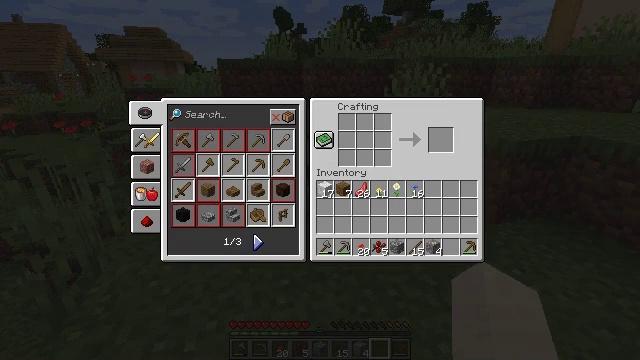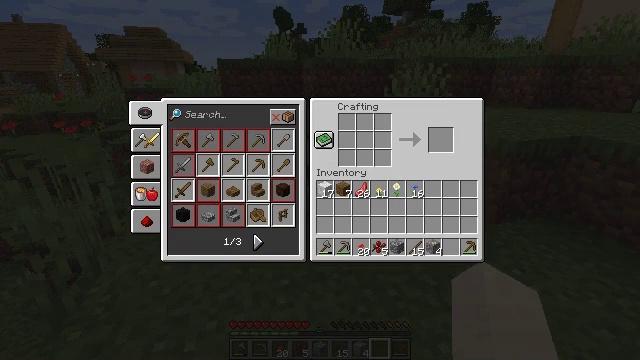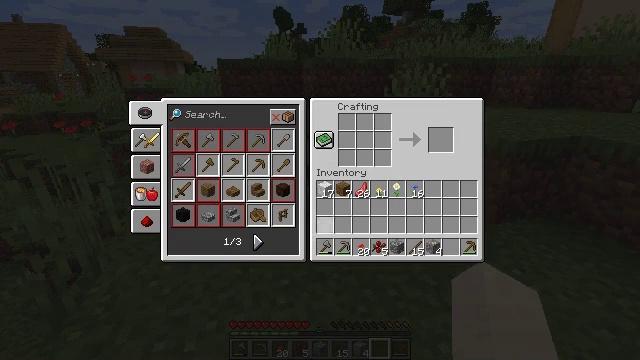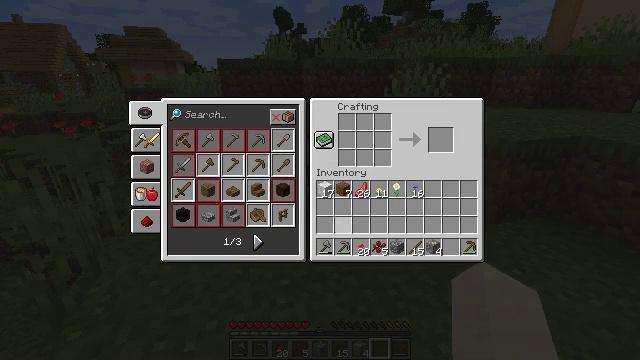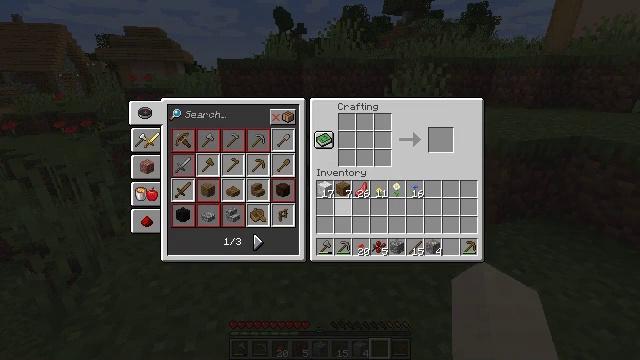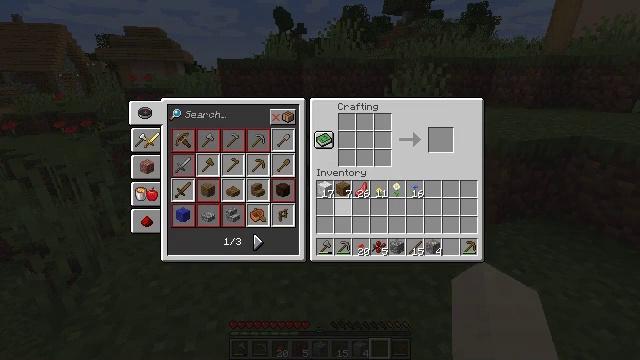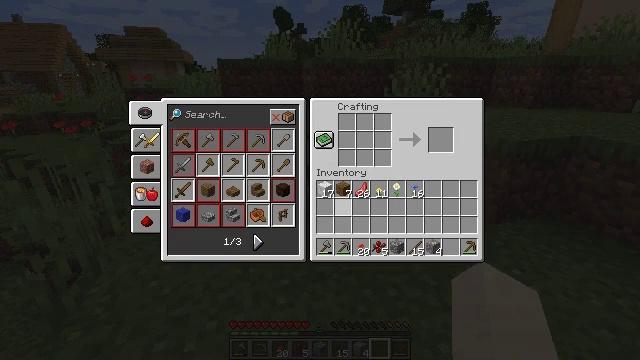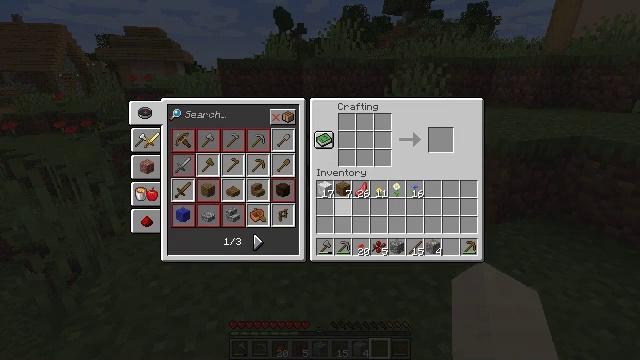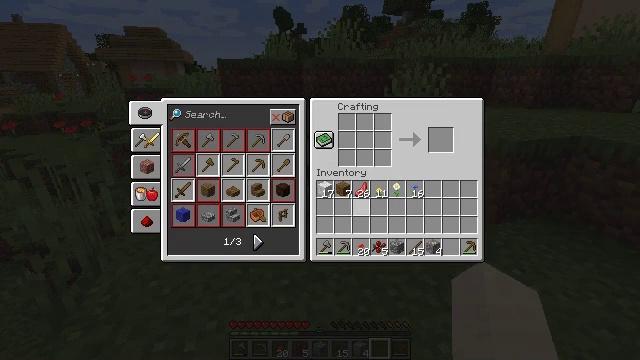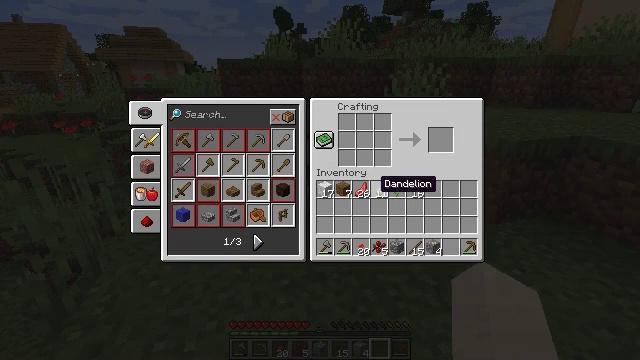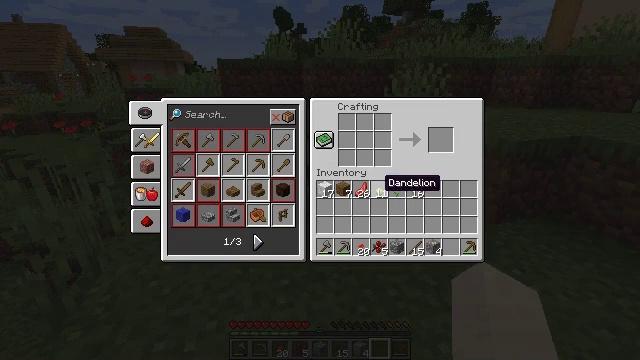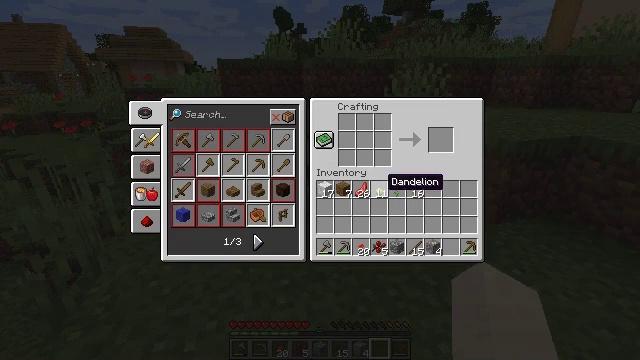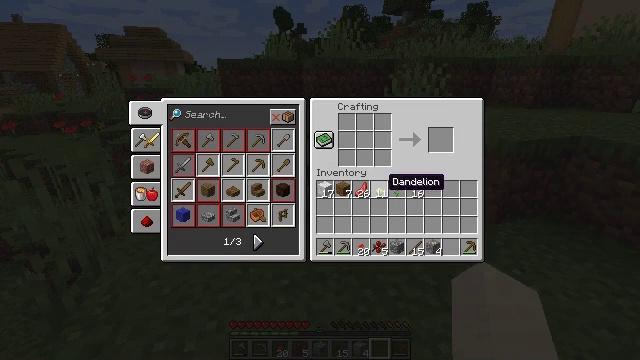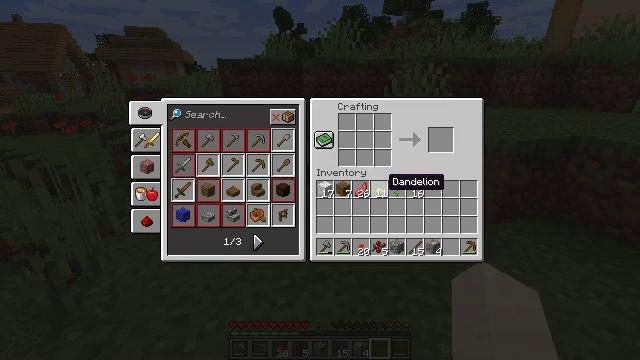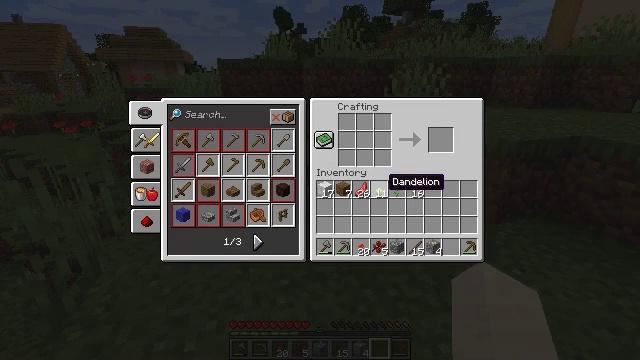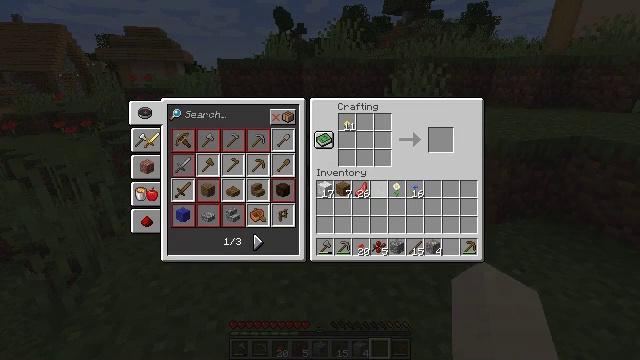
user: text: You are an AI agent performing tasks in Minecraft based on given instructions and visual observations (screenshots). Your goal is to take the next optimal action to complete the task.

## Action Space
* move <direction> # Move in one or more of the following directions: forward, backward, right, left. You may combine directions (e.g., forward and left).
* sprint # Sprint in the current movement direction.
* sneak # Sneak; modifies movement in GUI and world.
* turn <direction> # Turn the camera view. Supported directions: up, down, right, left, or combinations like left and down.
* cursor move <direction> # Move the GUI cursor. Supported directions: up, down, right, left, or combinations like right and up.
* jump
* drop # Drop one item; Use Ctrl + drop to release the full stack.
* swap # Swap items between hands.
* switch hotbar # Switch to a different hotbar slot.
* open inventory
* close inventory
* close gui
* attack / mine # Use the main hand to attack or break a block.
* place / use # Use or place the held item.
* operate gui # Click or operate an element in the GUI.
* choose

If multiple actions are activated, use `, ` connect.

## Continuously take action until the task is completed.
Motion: motion action
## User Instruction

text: Use the crafting grid to make yellow dye.
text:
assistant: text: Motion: cursor move right
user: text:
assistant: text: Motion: cursor move right and up
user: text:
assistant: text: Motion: cursor move right and up
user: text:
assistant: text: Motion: no_op
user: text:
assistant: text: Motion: no_op
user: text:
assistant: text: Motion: no_op
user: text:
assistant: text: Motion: no_op
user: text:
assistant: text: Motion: sneak
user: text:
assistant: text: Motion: sneak, cursor move right and up
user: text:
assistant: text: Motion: sneak
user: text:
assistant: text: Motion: sneak
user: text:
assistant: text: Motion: sneak
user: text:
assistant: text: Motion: sneak
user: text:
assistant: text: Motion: sneak
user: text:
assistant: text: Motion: sneak, operate gui
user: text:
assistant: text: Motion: sneak, operate gui
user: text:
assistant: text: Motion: sneak, cursor move right and up
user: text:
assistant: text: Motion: sneak, cursor move right and up
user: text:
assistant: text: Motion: sneak
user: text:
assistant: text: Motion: sneak
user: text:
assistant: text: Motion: sneak
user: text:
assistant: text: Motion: sneak, cursor move left
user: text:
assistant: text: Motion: sneak, cursor move left
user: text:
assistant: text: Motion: sneak, cursor move left
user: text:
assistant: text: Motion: sneak
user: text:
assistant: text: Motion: sneak
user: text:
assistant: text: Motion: sneak
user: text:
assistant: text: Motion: sneak, cursor move left
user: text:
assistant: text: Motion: sneak
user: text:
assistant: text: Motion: sneak, operate gui